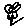
Label: flower